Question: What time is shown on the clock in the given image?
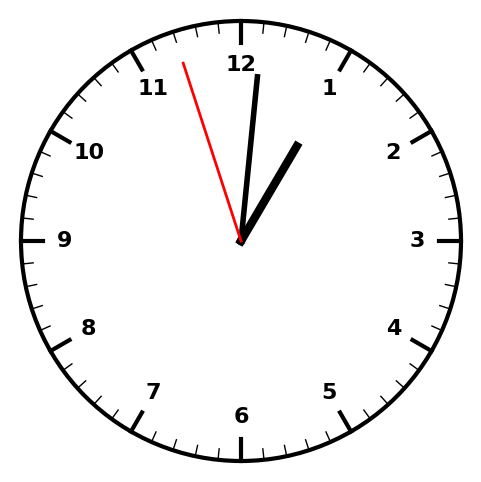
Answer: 01:00:57